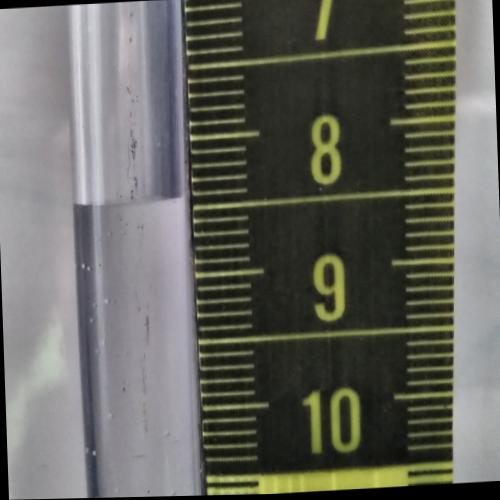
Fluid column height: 8.4 cm